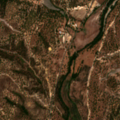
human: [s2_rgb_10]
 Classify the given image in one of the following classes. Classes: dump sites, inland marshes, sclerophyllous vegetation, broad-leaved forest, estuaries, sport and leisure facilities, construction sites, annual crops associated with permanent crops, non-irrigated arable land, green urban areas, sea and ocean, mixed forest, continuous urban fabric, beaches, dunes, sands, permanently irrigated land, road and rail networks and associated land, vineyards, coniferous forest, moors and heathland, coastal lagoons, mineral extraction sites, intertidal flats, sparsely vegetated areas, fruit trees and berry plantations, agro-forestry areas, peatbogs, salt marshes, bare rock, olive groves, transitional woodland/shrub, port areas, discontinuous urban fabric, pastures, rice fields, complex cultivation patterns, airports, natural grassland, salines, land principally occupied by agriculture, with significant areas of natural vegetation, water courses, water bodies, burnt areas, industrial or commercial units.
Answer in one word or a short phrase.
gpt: non-irrigated arable land, broad-leaved forest